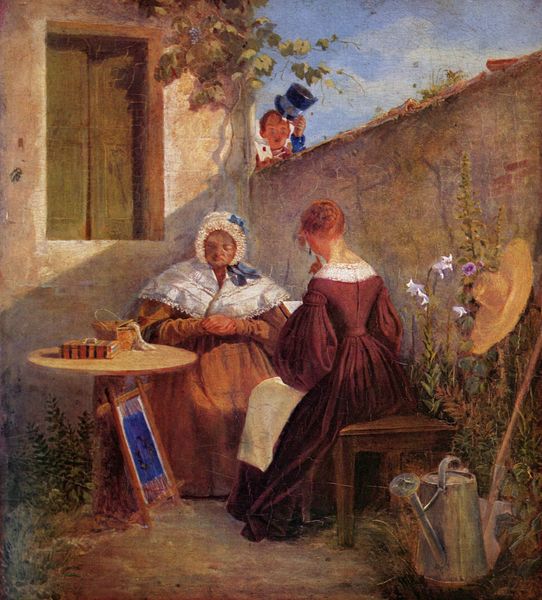
Titel: Der Liebesbrief
Künstler: Carl Spitzweg
Standort: Berlin
Institution: Alte Nationalgalerie
Schlagwörter: blau, blätter, gemälde, himmel, laub, mann, schatten, weiß, wolken, frauen, grün, menschen, ocker, sitzen, blume, blumen, braun, damen, fenster, frau, grau, haar, hell, hut, kleid, kleider, köpfe, licht, rücken, stuhl, tisch, tische, tür, gras, gürtel, haus, rot, wolke, beige, haube, schleife, zylinder, alt, jung, kappe, mütze, wand, alte, bibel, kragen, rahmen, spitze, bild, öl, erde, gräser, busch, büsche, sonne, boden, haare, stickerei, stoff, mutter, paar, tochter, pflanzen, schleifen, alltag, arbeit, fensterläden, genre, rund, garten, kanne, ranken, stillleben, schürze, taille, dutt, sommer, ruhe, ecke, ruhen, schlafen, schlagschatten, genremalerei, warm, mauer, lila, violett, herbst, hof, bank, hocker, schemel, stille, blue, chair, hat, red, white, window, women, wein, dress, france, green, old, painting, sitting, table, wall, woman, handarbeit, nähen, strohhut, lesen, flowers, knit, sewing, brown, menzel, sticken, junge frau, junge, rüschen, sonnenhut, versteckt, carl spitzweg, spitzweg, fensterladen, buch, hauswand, draußen, lilie, tischplatte, ranke, biedermeier, himme, handwerk, efeu, flower, gut, brief, liebesbrief, verliebt, greek, man, sky, brav, house, young, sun, begrüssung, spätsommer, korsett, boy, child, spain, weinlaub, gesträuch, garden, shutters, karl, carl, lilien, weinranken, weinrebe, schütze, alte frau, bote, bonnet, mother, gruß, weben, gucken, spaten, grossmutter, vorlesen, fence, weinranke, post, webstuhl, italy, gebetbuch, human, grüßen, lüften, art, giesskanne, teach, vorleserin, narzissen, nähkästchen, fingerhut, verehrer, eating, working, webrahmen, salute, top hat, postbote, postillion, stickrahmen, handarbeiten, humans, gieskanne, watering can, briefträger, greece, daughter, scvhleife, stockrosen, laces, ablenkung, liebesbote, masuer, nähkörbchen, ältere frau, shovel, knitting, t, craft, stitch, teaching, hiummel, näj,em, sun hat, backyard, grüßt, aufpasserin, vineyard, weaving, spy, tab;e, artisan, craftswomen, crafting, showel, teah, chilc, dressup, giesanne